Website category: restaurant
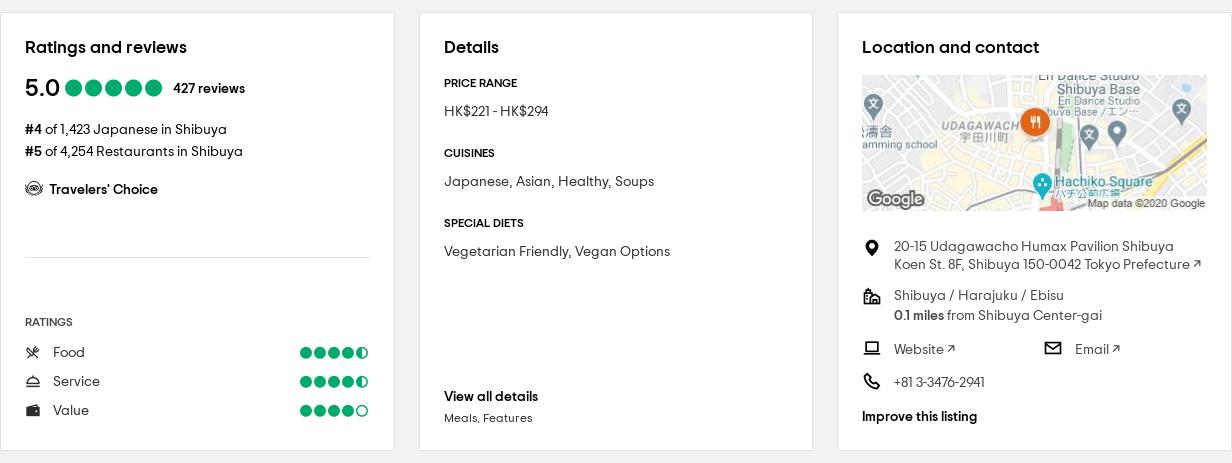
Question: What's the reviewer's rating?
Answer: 5.0

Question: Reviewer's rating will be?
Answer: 5.0

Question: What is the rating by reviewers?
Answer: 5.0

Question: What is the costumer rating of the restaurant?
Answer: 5.0

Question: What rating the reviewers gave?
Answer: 5.0

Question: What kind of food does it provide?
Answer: Japanese, Asian, Healthy, Soups

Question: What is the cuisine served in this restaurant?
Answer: Japanese, Asian, Healthy, Soups

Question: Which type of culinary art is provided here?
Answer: Japanese, Asian, Healthy, Soups

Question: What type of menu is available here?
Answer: Japanese, Asian, Healthy, Soups

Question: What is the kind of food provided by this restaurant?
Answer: Japanese, Asian, Healthy, Soups

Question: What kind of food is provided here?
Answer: Japanese, Asian, Healthy, Soups

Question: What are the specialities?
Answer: Japanese, Asian, Healthy, Soups

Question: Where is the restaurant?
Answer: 20-15 Udagawacho Humax Pavilion Shibuya Koen St. 8F, Shibuya 150-0042 Tokyo Prefecture

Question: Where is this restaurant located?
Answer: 20-15 Udagawacho Humax Pavilion Shibuya Koen St. 8F, Shibuya 150-0042 Tokyo Prefecture

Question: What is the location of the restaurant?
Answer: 20-15 Udagawacho Humax Pavilion Shibuya Koen St. 8F, Shibuya 150-0042 Tokyo Prefecture

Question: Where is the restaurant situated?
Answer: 20-15 Udagawacho Humax Pavilion Shibuya Koen St. 8F, Shibuya 150-0042 Tokyo Prefecture

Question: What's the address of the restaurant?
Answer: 20-15 Udagawacho Humax Pavilion Shibuya Koen St. 8F, Shibuya 150-0042 Tokyo Prefecture

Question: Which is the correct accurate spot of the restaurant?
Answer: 20-15 Udagawacho Humax Pavilion Shibuya Koen St. 8F, Shibuya 150-0042 Tokyo Prefecture

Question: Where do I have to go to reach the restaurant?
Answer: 20-15 Udagawacho Humax Pavilion Shibuya Koen St. 8F, Shibuya 150-0042 Tokyo Prefecture

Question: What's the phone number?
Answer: +81 3-3476-2941

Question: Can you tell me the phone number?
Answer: +81 3-3476-2941

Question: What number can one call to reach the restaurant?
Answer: +81 3-3476-2941

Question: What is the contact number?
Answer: +81 3-3476-2941

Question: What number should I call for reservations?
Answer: +81 3-3476-2941

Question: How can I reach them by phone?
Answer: +81 3-3476-2941